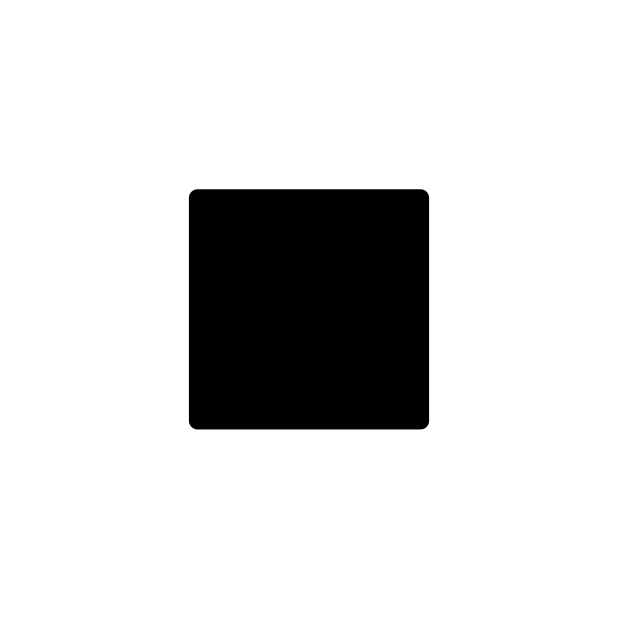
Emoji: ▪
Name: black small square
Unicode: 0x25aa